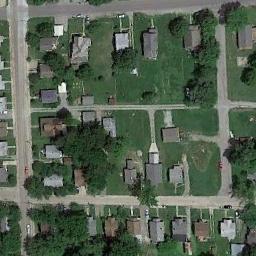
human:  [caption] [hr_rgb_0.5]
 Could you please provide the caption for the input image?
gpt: The medium residential is on the grass next to some trees and road .

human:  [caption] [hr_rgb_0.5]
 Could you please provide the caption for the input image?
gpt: Houses in medium - sized residential areas vary in size .

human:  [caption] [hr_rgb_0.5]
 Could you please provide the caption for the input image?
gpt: The medium residential area has some trees and lots of neatly arranged houses on the grass and some roads go through the medium residential area .

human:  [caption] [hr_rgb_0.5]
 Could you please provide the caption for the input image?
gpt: There are many buildings in medium residential area .

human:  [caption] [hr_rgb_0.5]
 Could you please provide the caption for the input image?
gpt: There are many buildings on green lawns on the medium residential area .